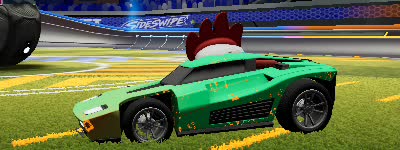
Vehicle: breakout